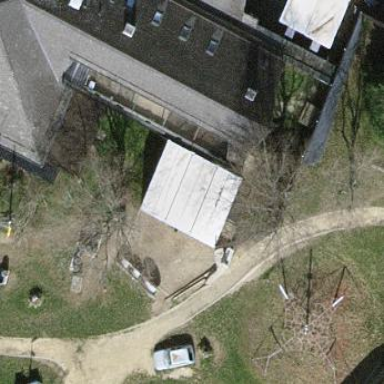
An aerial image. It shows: View of roof of building.